Question:
I'm selecting from LOG_TABLE 'user_id' 'changes' but when selecting I want 'user_id' to correspond 'username'in USER_NAME table where id's of LOG_TABLE and USER_TABLE match.
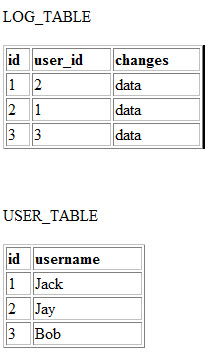
Answer: I'll provide an additional answer here, since you are just starting out. This INNER JOIN code will select every row from LOG_TABLE that has a match in USER_TABLE.
'''
SELECT l.id, l.changes, u.username
FROM LOG_TABLE l
INNER JOIN USER_TABLE u ON u.id = l.user_id
'''
If you wanted to SELECT from LOG_TABLE, but really didn't care if it has a match in USER_TABLE or not, you could do a LEFT JOIN instead:
'''
SELECT l.id, l.changes, u.username
FROM LOG_TABLE l
LEFT JOIN USER_TABLE u ON u.id = l.user_id
'''
When writing a JOIN, it is always a good idea to explicitly state your JOIN keywords and conditions. If you use an implicit JOIN (tables listed after the FROM clause, separated by a comma), you run the risk of producing a Cartesian Product if your WHERE clause is accidentally omitted.
Case-in-point, here is a question where the OP has used the comma-separated JOIN notation, and inadvertently created a Cartesian Product: <URL>